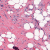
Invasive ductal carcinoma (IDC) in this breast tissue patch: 1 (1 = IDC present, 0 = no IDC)